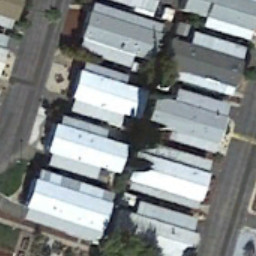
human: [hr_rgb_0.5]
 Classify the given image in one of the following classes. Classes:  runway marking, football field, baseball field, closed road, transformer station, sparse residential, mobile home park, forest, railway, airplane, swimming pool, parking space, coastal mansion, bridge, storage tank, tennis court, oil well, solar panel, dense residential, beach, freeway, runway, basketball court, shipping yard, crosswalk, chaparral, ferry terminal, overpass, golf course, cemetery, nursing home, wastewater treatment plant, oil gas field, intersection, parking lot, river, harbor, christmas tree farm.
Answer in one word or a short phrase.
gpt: mobile home park